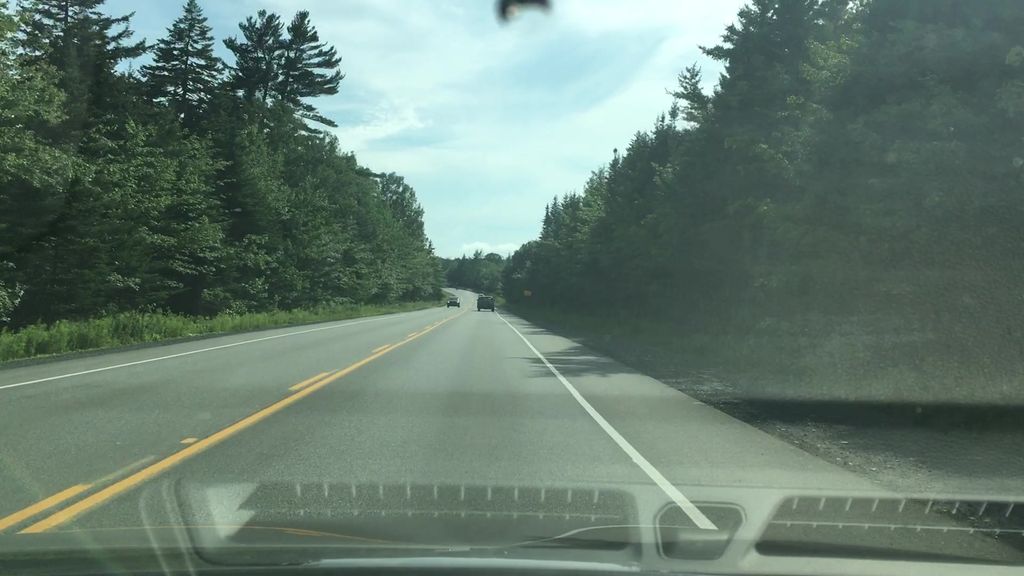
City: halifax